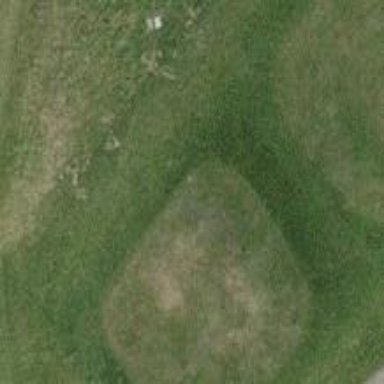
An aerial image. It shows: Grassy area designated as golf tee.